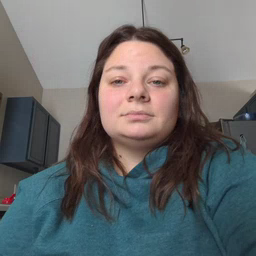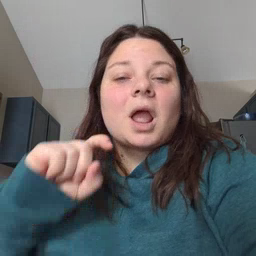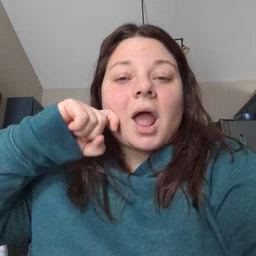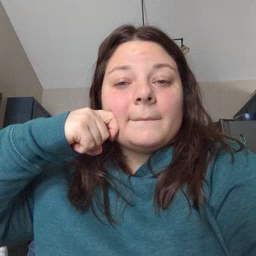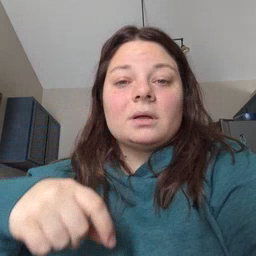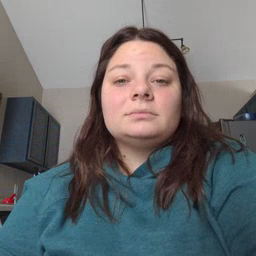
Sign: apple